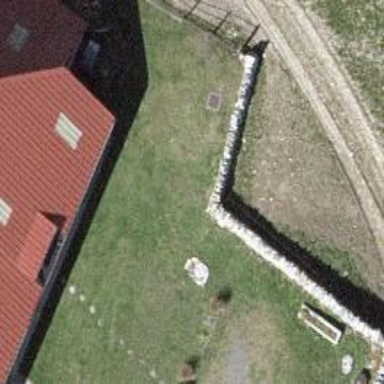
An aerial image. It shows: Wall barrier.